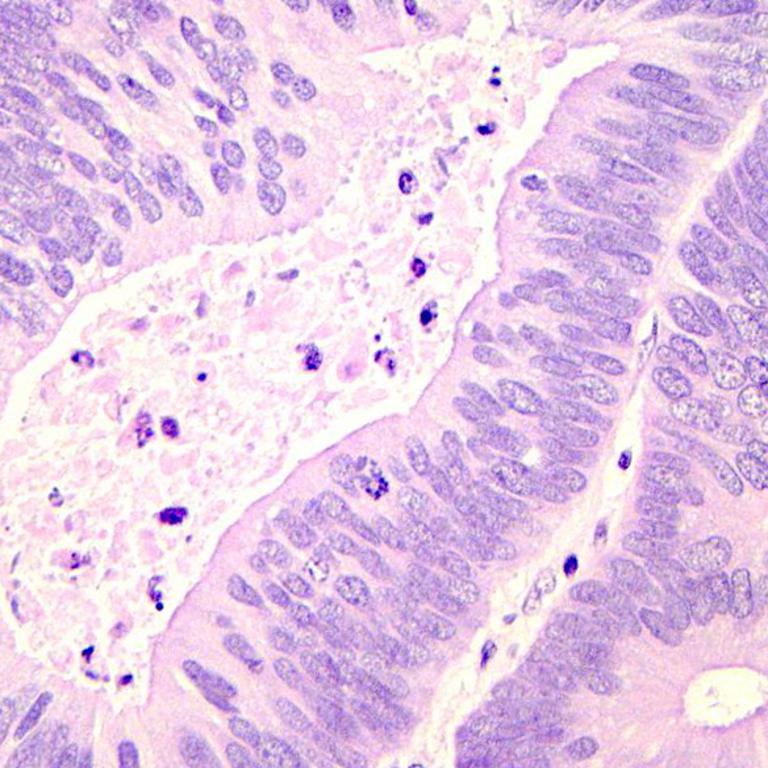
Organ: colon
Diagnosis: adenocarcinomas